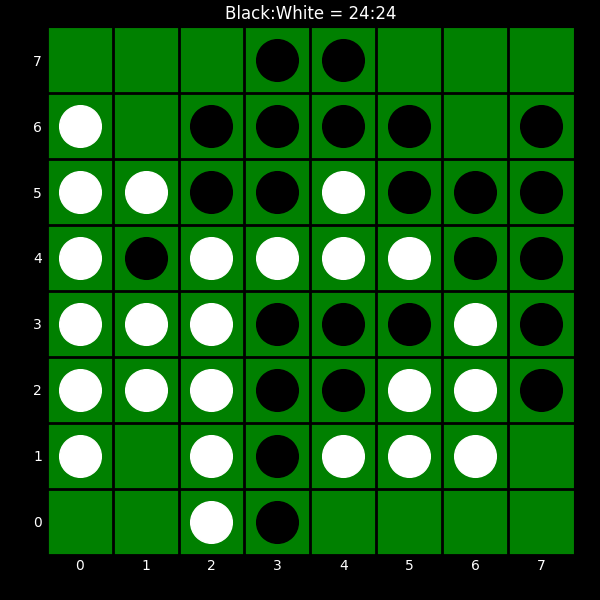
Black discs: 24
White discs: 24